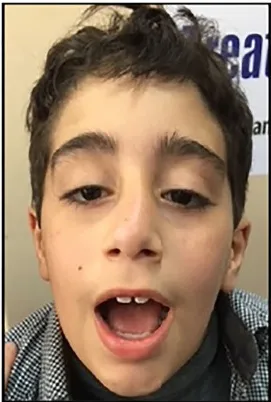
Clinical features, P1. P1, an 11-year-old boy with before treatment with salbutamol, showing severe bilateral ptosis and facial weakness.
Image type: medical_photograph (oral_photograph)